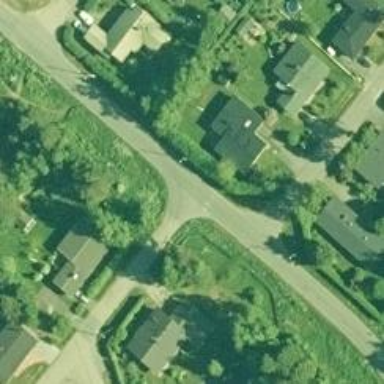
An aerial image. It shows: Marked road crossing.